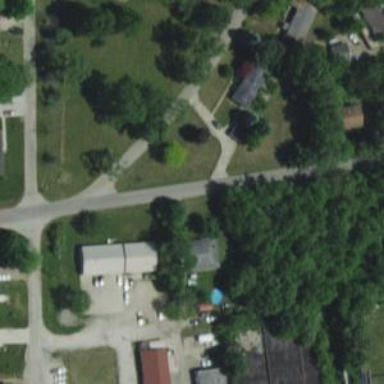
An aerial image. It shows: Driveway.